Interaction volume radius: 10 \u00c5
Interaction volume height: 20 \u00c5
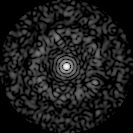
Disorder parameter: 0.8355